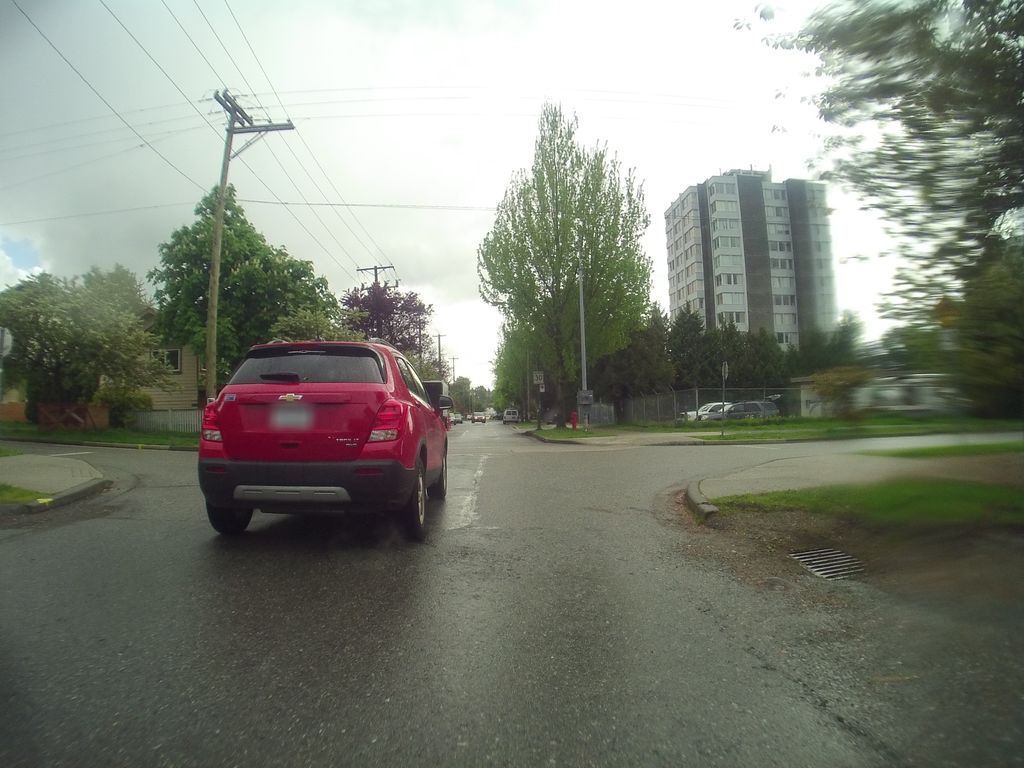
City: vancouver